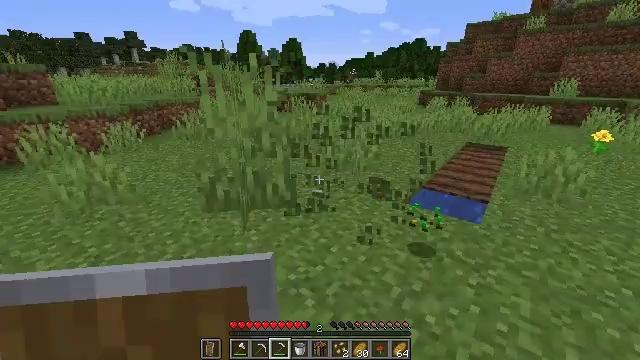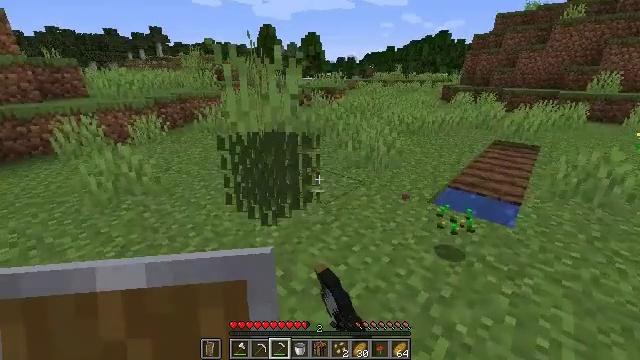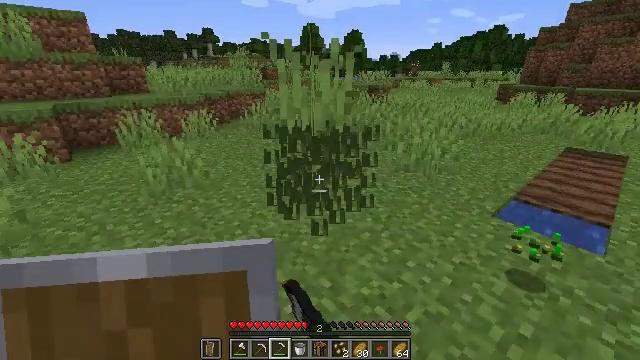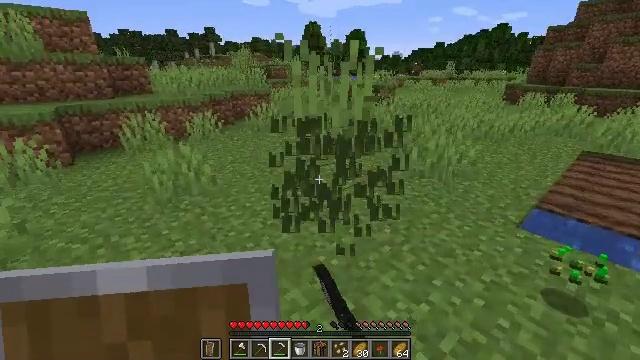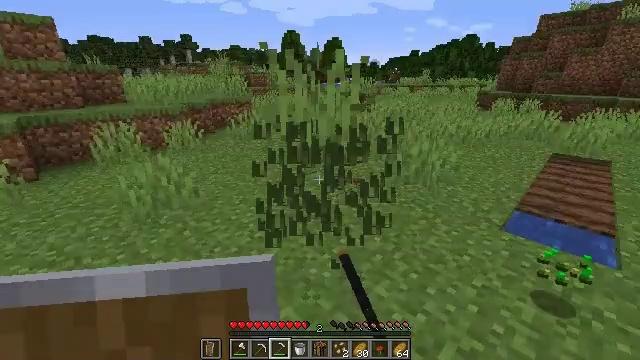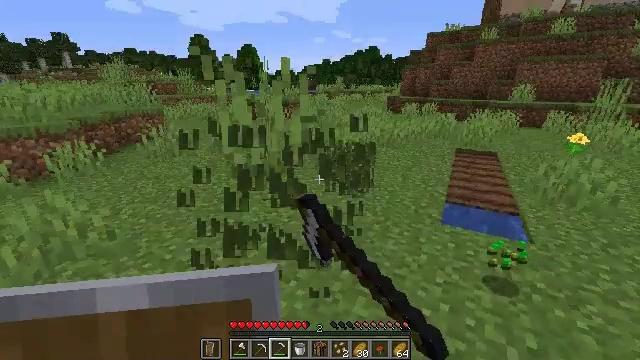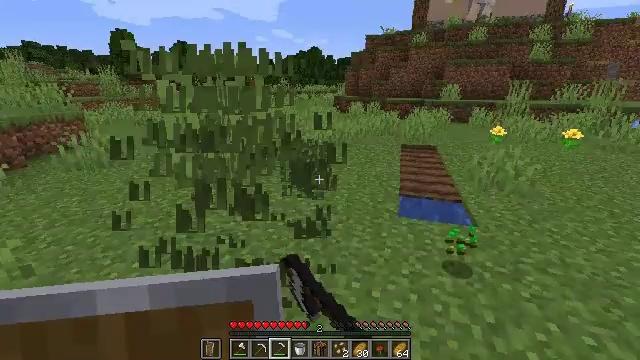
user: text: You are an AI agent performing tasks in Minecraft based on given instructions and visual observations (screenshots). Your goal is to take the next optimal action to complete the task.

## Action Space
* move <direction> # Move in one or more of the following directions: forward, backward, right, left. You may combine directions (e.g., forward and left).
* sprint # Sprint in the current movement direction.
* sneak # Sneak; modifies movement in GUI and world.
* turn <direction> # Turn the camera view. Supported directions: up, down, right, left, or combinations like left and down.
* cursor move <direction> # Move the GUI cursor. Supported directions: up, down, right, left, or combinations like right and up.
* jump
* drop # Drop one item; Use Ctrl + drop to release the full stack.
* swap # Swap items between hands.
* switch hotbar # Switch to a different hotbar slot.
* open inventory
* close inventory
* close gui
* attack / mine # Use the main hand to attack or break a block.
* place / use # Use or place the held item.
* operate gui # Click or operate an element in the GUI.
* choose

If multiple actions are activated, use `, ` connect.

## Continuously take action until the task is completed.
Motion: motion action
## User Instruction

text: Gather tall grass by hitting it.
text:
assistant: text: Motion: move forward and move left, turn left and down, attack / mine
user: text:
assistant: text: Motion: move forward and move left, turn left, attack / mine
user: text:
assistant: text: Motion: move forward and move left, attack / mine
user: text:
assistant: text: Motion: move forward and move left, turn right and up, attack / mine
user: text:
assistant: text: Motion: move forward and move left, turn right and up, attack / mine
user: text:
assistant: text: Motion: move forward and move left, turn right, attack / mine
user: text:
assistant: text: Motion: attack / mine